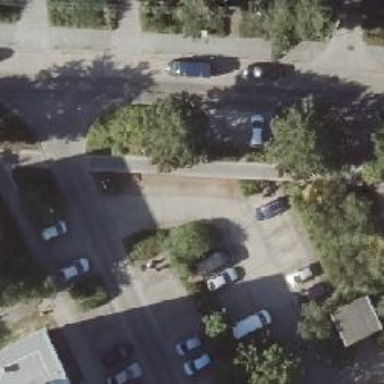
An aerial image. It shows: Concrete parking aisle on service road.